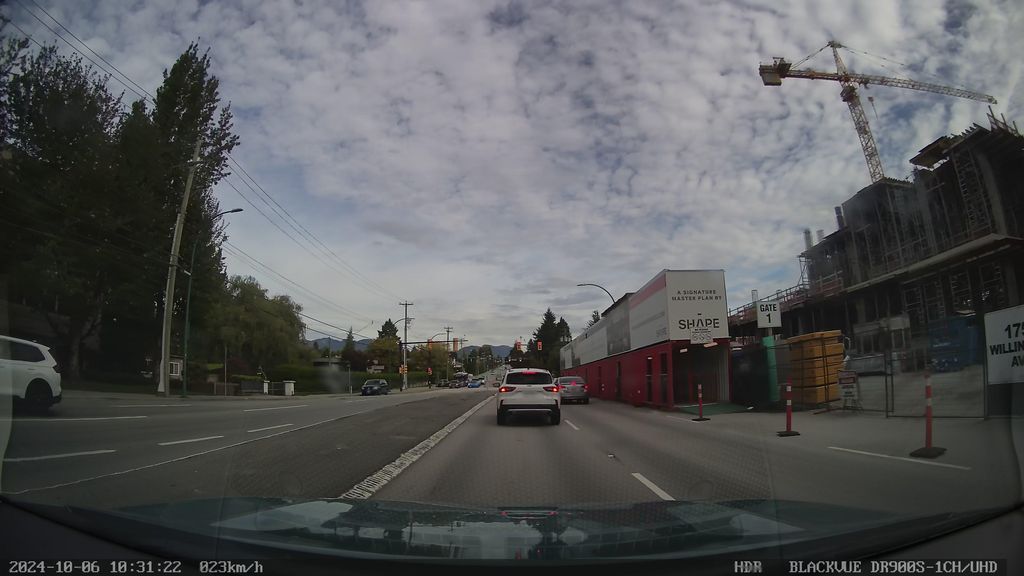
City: vancouver